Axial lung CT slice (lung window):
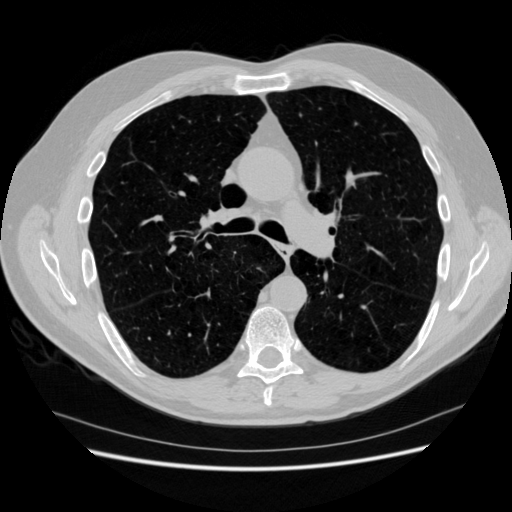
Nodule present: no